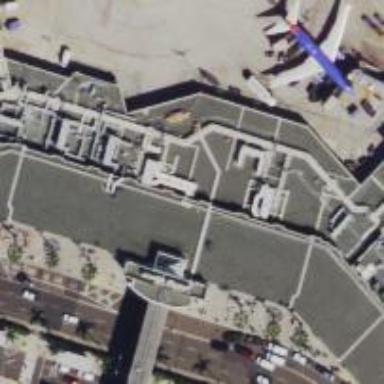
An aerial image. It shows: Information terminal.